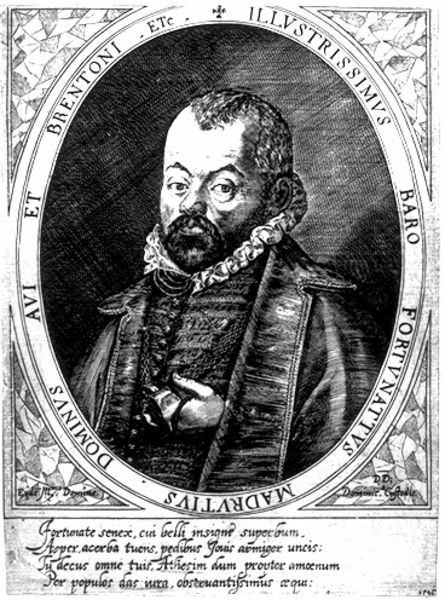
Titel: Bildnis des Fortunatus Madrutsch
Künstler: Dominicus Custos
Institution: (Seriendruck)
Schlagwörter: dunkel, hand, kopf, mann, weiß, frisur, grau, mund, nase, ohr, profil, schwarz, stirn, blick, muster, ornament, rock, bart, jacke, schnurrbart, augen, band, barock, gesicht, kragen, rahmen, vollbart, bildnis, portrait, porträt, kirche, auge, haare, mantel, augenbrauen, edelsteine, knopf, locken, renaissance, oval, schrift, wangen, kette, grafik, graphik, klein, rand, spitz, inschrift, büste, glatze, uhr, rüsche, rüschen, knöpfe, revers, weste, ring, eckig, medaillon, druck, druckgrafik, radierung, stich, illustration, schwarzweiß, text, beschriftung, hohe stirn, krause, spitzbart, geheimratsecken, medallion, bildnid, wams, kupferstich, latein, lateinisch, barrock, schriftfeld, umschrift, prisma, prismen, seriendruck, tetx, atirn, avi, baro, raro, geheimratsecen, dominus, brentoni, bentoni